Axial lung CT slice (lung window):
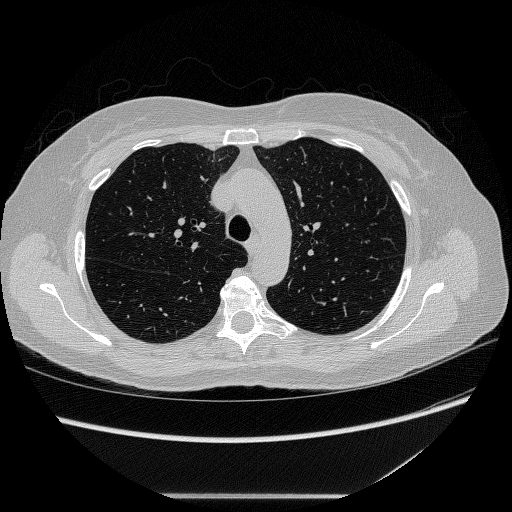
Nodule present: no